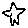
Label: star